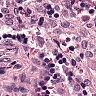
Metastatic tissue present: no